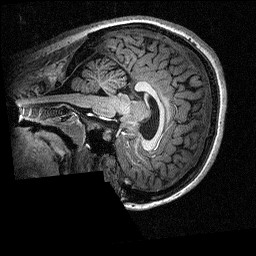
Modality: T1w
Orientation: sagittal